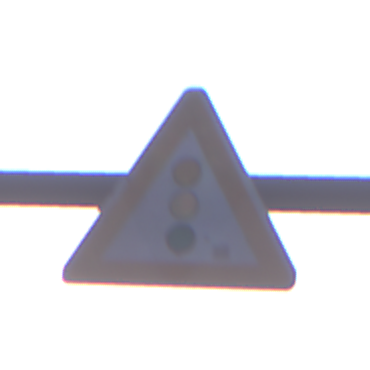
Verkehrszeichen: Lichtzeichenanlage
Umgebung: Outdoor, Nature
Tageszeit: SunriseSunset
Wetter: Clear
Licht: Natural
Jahreszeit: NotSpecified
Kontrast: LowContrast